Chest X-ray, PA view. Patient: 44 years old, sex M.
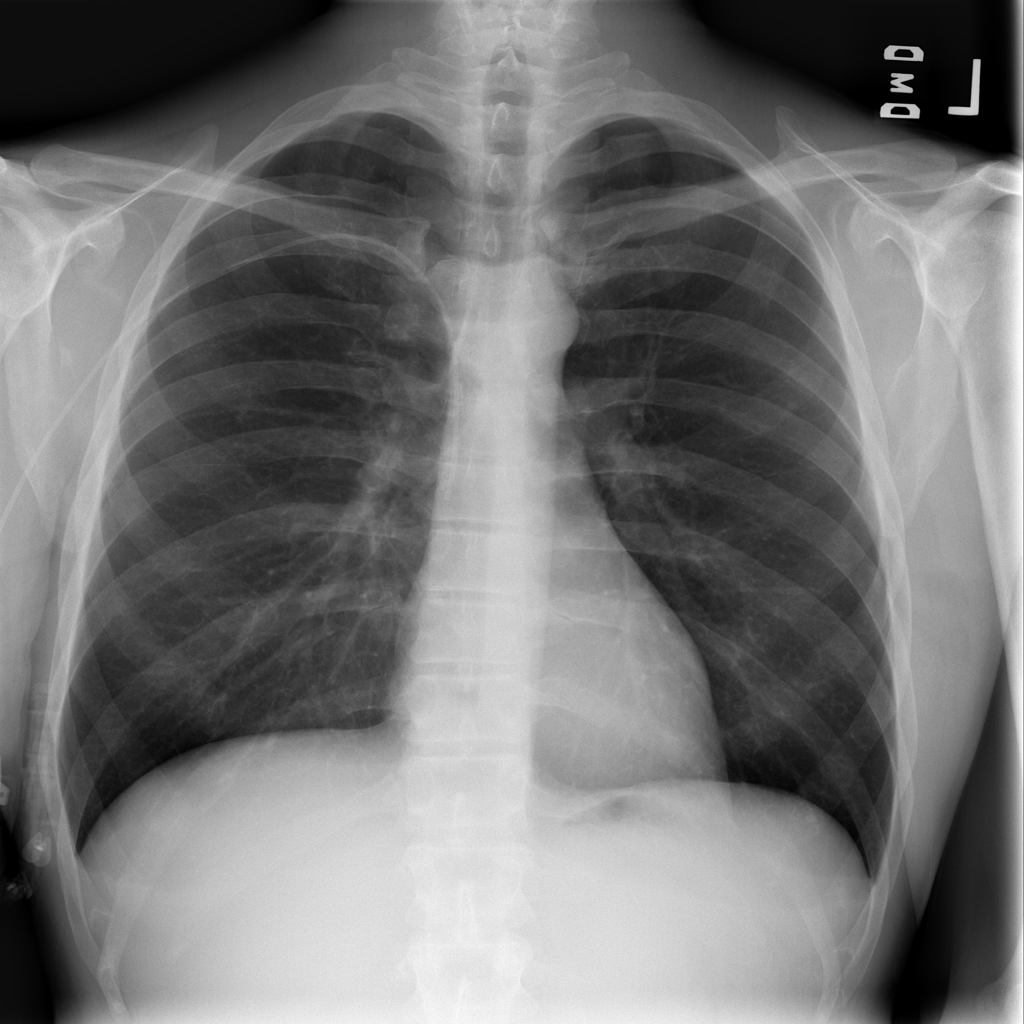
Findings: No Finding